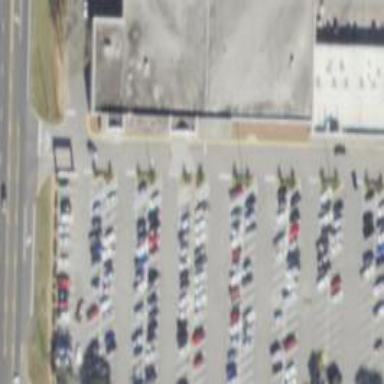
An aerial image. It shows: Parking space is available.